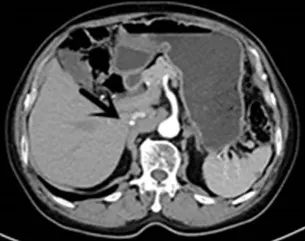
Black arrow] the caudate lobe of liver and inferior vena cava. CT, computed tomography.
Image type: radiology (ct)